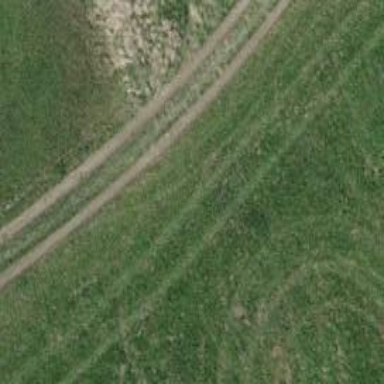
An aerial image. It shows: Compacted grade3 track.